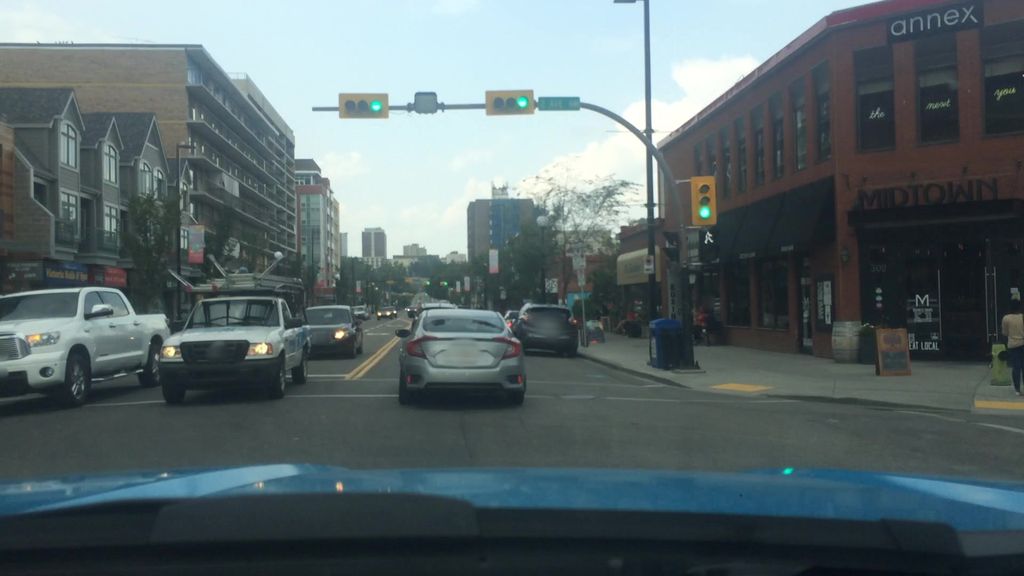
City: calgary